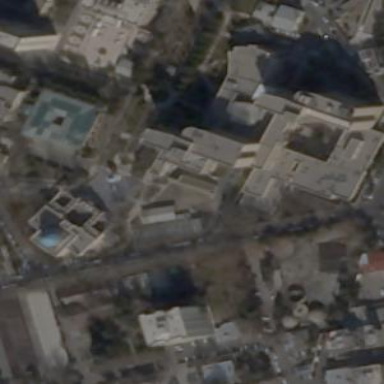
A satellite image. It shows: University building.